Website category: auto
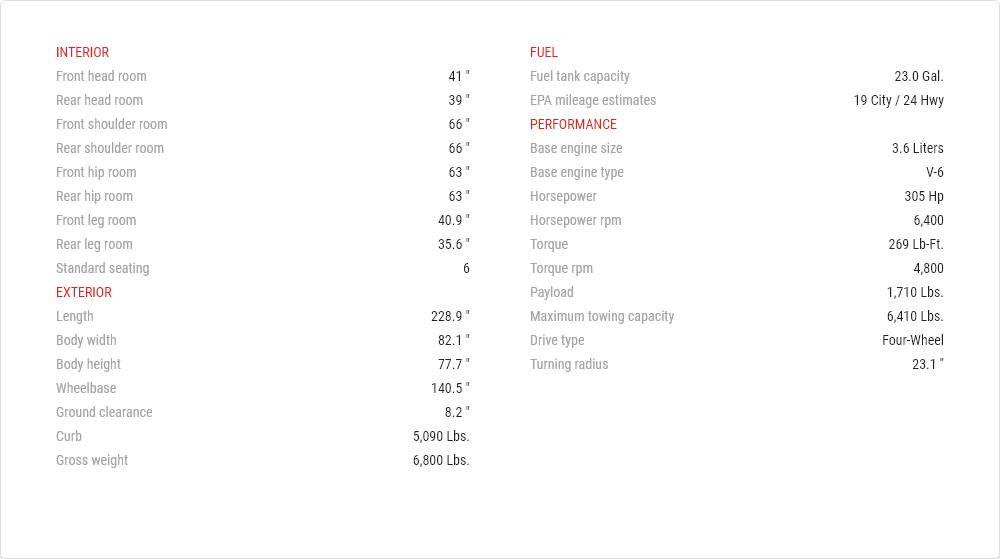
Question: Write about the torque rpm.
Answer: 4,800

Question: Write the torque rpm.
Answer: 4,800

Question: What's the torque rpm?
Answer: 4,800

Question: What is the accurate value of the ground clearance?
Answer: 8.2 "

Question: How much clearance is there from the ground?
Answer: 8.2 "

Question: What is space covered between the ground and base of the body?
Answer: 8.2 "

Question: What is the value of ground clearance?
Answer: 8.2 "

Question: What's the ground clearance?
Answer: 8.2 "

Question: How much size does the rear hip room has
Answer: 63 "

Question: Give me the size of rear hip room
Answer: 63 "

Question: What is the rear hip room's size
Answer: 63 "

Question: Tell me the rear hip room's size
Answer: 63 "

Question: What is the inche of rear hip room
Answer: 63 "

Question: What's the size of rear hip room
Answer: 63 "

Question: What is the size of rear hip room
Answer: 63 "

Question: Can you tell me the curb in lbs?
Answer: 5,090 lbs.

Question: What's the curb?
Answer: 5,090 lbs.

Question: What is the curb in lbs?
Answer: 5,090 lbs.

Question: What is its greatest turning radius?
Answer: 23.1 ''

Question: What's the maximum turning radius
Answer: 23.1 ''

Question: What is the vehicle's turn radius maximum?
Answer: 23.1 ''

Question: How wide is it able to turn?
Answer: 23.1 ''

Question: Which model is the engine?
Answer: V-6

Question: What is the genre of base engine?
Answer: V-6

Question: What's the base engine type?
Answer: V-6

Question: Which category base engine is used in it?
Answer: V-6

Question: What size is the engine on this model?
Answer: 3.6 liters

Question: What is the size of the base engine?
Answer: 3.6 liters

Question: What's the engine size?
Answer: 3.6 liters

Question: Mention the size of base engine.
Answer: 3.6 liters

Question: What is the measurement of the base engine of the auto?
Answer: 3.6 liters

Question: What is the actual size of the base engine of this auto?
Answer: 3.6 liters

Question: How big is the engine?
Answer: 3.6 liters

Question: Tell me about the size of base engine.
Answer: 3.6 liters

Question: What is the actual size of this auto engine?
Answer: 3.6 liters

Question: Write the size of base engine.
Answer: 3.6 liters

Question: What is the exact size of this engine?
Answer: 3.6 liters

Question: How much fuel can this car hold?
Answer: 23.0 gal.

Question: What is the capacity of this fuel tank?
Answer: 23.0 gal.

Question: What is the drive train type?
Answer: four-wheel

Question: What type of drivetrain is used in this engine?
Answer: four-wheel

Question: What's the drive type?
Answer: four-wheel

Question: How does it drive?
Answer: four-wheel

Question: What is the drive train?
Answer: four-wheel

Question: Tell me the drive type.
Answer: four-wheel

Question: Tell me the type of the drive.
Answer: four-wheel

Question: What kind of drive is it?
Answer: four-wheel

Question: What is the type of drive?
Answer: four-wheel

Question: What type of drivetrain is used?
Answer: four-wheel

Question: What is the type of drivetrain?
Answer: four-wheel

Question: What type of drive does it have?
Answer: four-wheel

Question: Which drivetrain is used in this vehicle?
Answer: four-wheel

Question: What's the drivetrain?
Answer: four-wheel

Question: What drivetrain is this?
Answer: four-wheel

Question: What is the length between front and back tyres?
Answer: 140.5 "

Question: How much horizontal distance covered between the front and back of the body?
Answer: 140.5 "

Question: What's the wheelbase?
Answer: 140.5 "

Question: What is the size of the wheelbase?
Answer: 140.5 "

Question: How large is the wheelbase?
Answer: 140.5 "

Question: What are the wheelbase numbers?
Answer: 140.5 "

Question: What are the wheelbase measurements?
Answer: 140.5 "

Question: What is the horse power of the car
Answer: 305 hp

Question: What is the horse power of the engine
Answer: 305 hp

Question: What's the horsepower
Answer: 305 hp